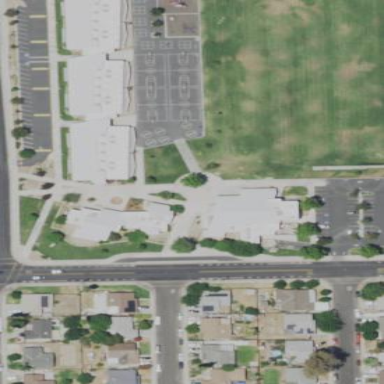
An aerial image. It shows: School.